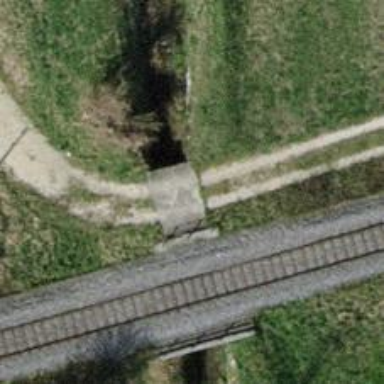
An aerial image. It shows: Track that goes over bridge. The track has grade 3 tracktype.